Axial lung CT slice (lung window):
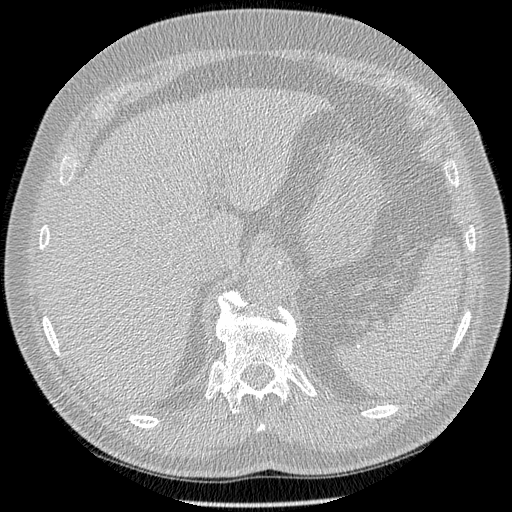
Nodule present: no